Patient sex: M
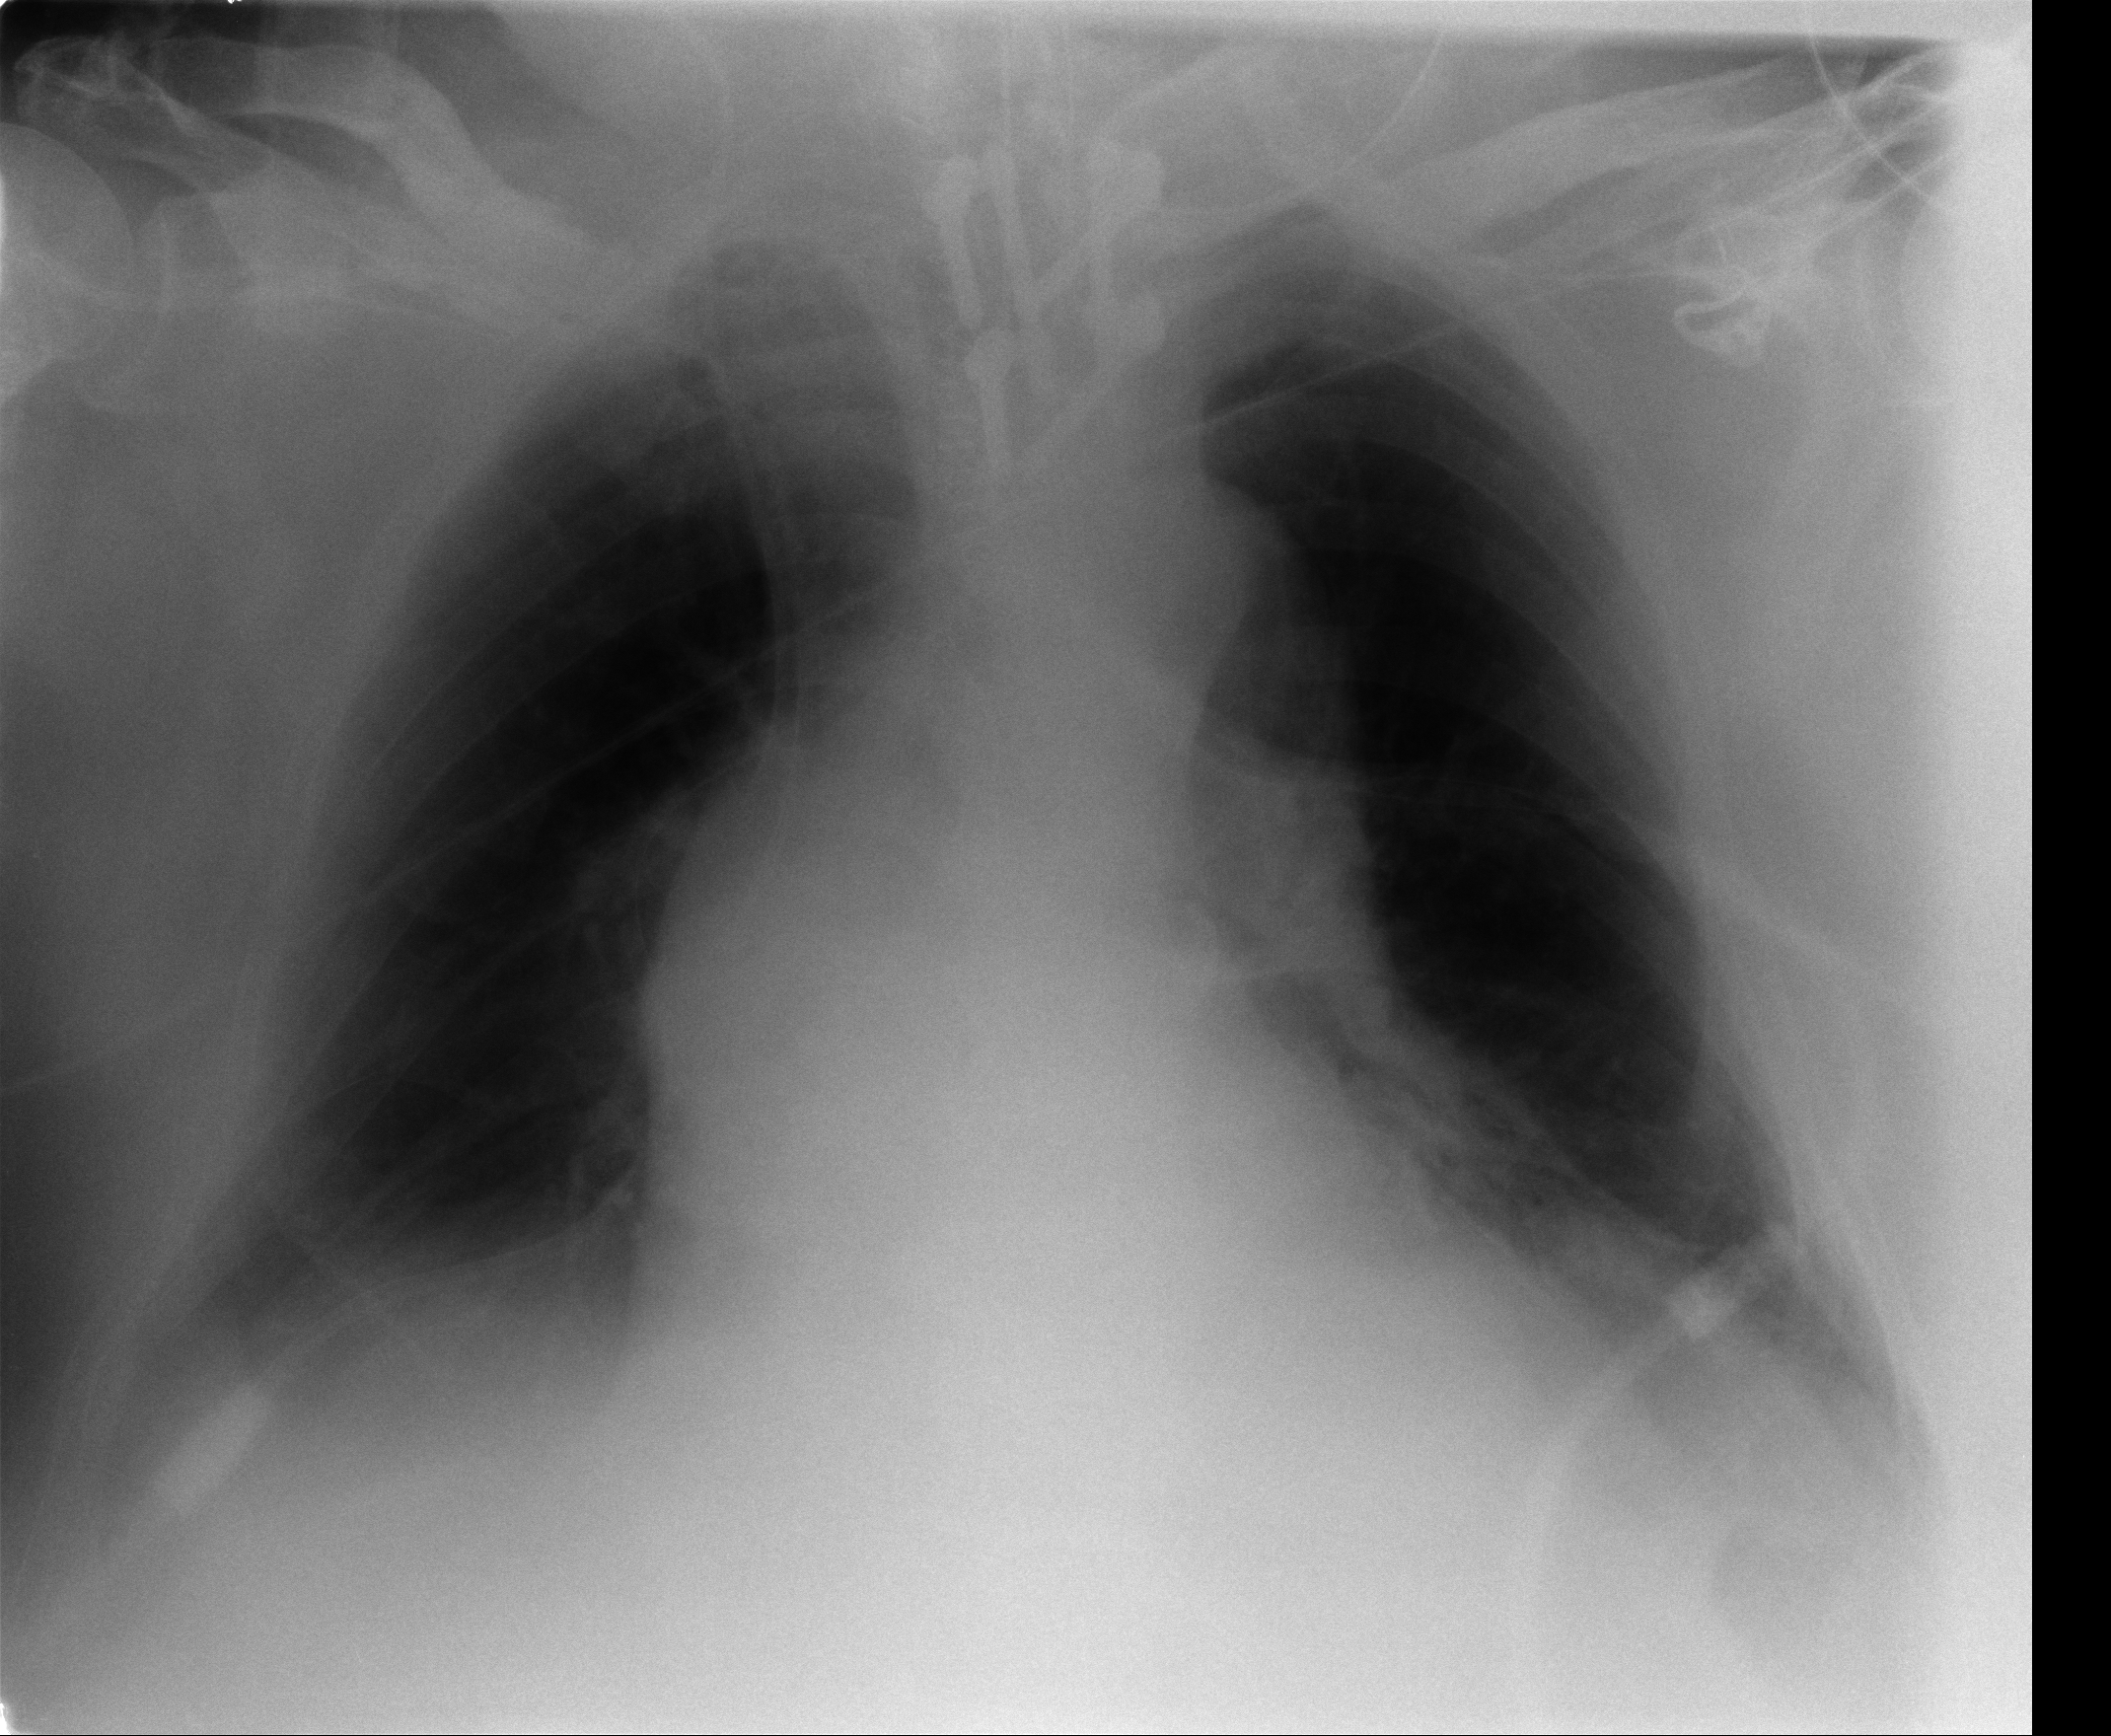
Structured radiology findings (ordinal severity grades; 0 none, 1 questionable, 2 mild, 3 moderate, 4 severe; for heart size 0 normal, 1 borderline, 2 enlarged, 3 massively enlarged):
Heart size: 2
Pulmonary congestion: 0
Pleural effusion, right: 1
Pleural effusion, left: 1
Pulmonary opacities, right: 0
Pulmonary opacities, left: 0
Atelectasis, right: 2
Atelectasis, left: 2